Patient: sex F, age 67
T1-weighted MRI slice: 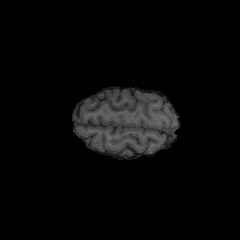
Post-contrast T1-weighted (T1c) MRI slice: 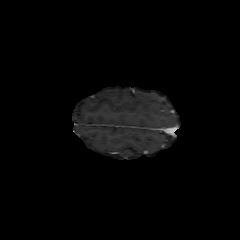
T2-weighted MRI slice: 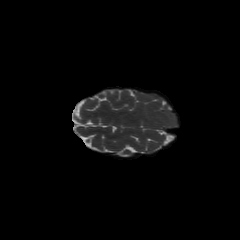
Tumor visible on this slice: no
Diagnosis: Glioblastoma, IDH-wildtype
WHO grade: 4